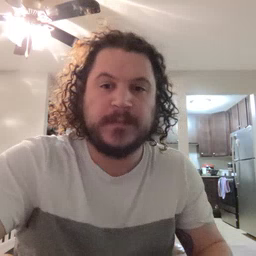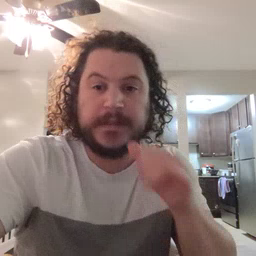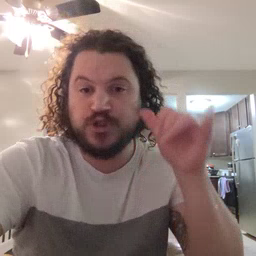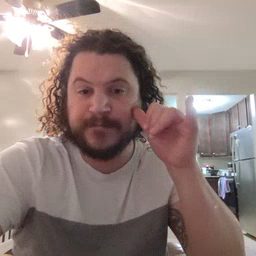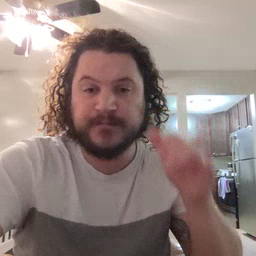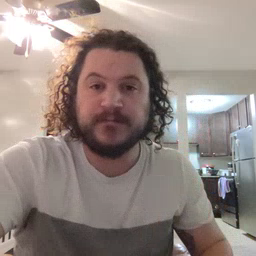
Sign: yesterday